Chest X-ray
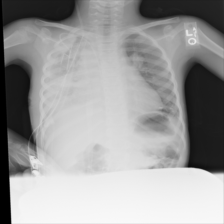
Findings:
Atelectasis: negative
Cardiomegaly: negative
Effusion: positive
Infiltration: negative
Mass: negative
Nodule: negative
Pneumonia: negative
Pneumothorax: negative
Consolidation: negative
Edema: negative
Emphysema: negative
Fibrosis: negative
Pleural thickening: negative
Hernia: negative